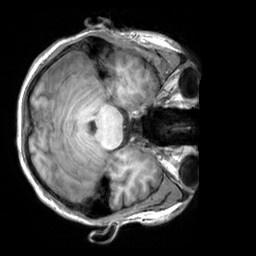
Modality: T1w
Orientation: axial
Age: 20
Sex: male
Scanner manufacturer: siemens
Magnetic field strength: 3 T
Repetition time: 2.3 s
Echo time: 0.00303 s